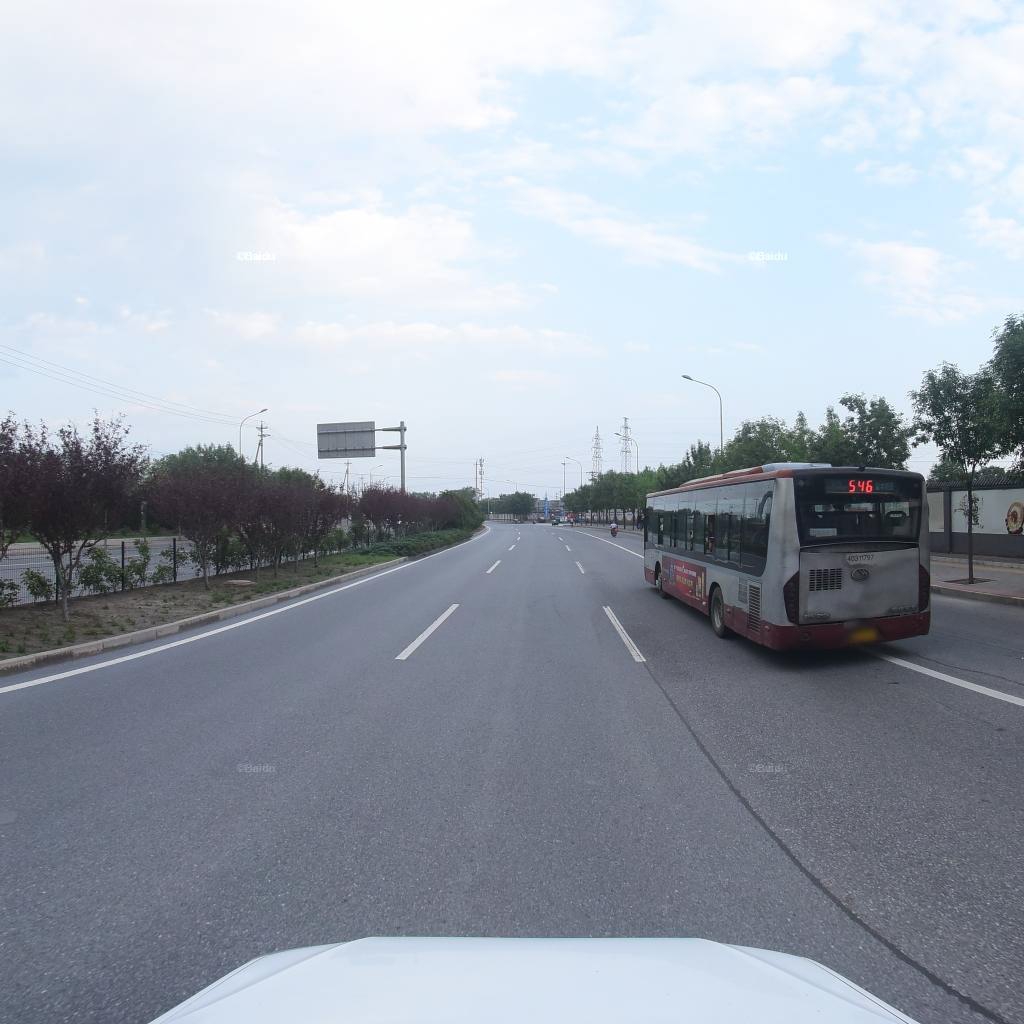
Region: Fengtai
Road damage annotations: longitudinal patch